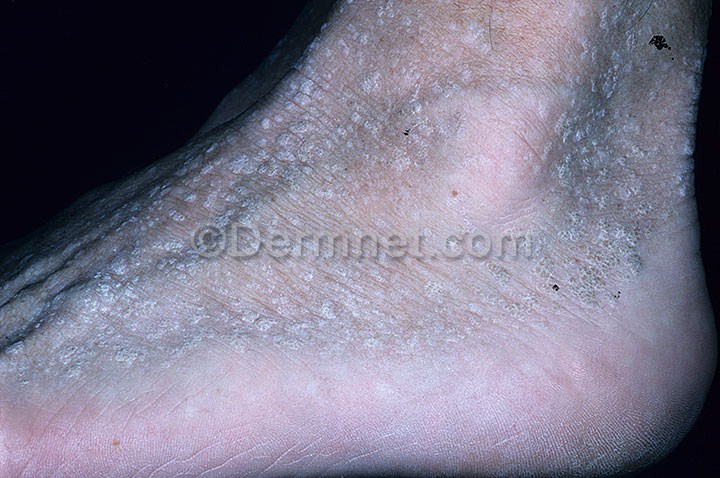
Disease: Seborrheic Keratoses and other Benign Tumors